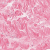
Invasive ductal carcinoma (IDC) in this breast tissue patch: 0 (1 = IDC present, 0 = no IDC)